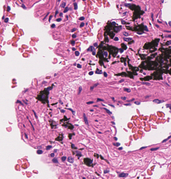
Tumor epithelial tissue: no
Tumor-associated stroma tissue: no
Normal tissue: yes